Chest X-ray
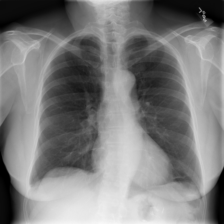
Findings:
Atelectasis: negative
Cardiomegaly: negative
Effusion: negative
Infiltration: negative
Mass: negative
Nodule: negative
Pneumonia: negative
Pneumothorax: negative
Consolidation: negative
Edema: negative
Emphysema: negative
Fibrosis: negative
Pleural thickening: negative
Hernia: negative